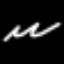
Label: squiggle